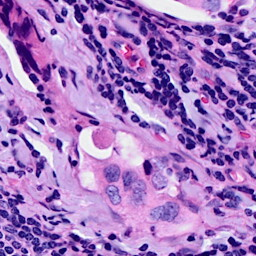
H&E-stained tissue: Breast